Question: I want to ignore all other colours. I just want to count the colours between white and yellow(Bright yellow, Light yellow.. all the way to white). and then give a rating of how yellow a certain image is. is that possible?
I have been playing with 'Bitmap.getPixel()' but I can't figure out how to ignore other colours.

In this example, image 1 would be the one select because it has more colour between bright yellow and white.
How can I detect yellowish colours only?
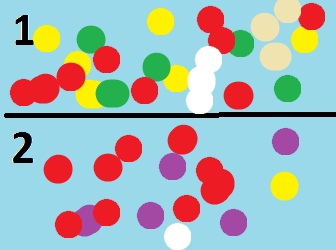
Answer: Well I would focus on the HUE of the pixel. Using this code:
'''
// get HSV values for the pixel's colour
float[] pixelColorHsv = new float[3];
Color.colorToHSV(Bitmap.getPixel(x,y), pixelColorHsv);
'''
What is Yellow might be up to you but a range could be between 72 and 49 (you can play with <URL> then you can quantify where it is in this range or how high or low the brightness and saturation are.